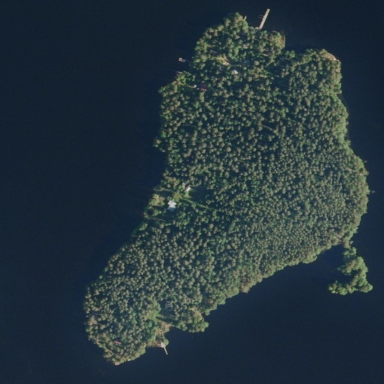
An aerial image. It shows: Island.